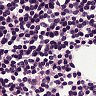
Metastatic tissue present: no